Question: I have serious problems getting the support library to work within a certain project. It is rather large already and I took it over from another developer months ago.
Problem is: I can't use any of the AppCompat resources I would need desperately. I need them because I use the support toolbar class which requires an ActionBarActivity which in turn requires the use of a theme within Theme.AppCompat.*, and those are only available within appcompat.
I did already put the following lines into my build.gradle within the app module:
'''
compile 'com.android.support:appcompat-v7:22.2.0+'
compile 'com.android.support:support-v4:22.2.0+'
'''
The strange thing is, that the libraries don't show up under "External Libraries" in my "Project" view on the left. However, if I create a new project in Android Studio I have access to the support libraries right of the start. They appear under "External Libraries" and everything is fine. So the problem can't be related to my sdk installation.
My app/build.gradle:
'''
apply plugin: 'com.android.application'
android {
compileSdkVersion 22
buildToolsVersion '21.1.2'
defaultConfig {
applicationId 'com.example.app'
multiDexEnabled = true
minSdkVersion 14
targetSdkVersion 22
}
buildTypes {
release {
proguardFiles getDefaultProguardFile('proguard-android.txt'), 'proguard-rules.txt'
signingConfig signingConfigs.release
debuggable false
jniDebuggable false
zipAlignEnabled true
}
}
packagingOptions {
exclude 'META-INF/DEPENDENCIES'
exclude 'META-INF/NOTICE'
exclude 'META-INF/LICENSE'
exclude 'META-INF/LICENSE.txt'
exclude 'META-INF/NOTICE.txt'
}
dexOptions {
javaMaxHeapSize "4g"
}
}
dependencies {
compile 'com.android.support:appcompat-v7:22.2.0+'
compile 'com.android.support:support-v4:22.2.0+'
compile fileTree(dir: 'libs', include: ['*.jar'])
compile project(':firebase_plugin')
compile project(':geofire')
compile 'com.android.support:multidex:1.0.0'
compile files('libs/acra-4.5.0.jar')
}
'''
My "External Libraries" look like that:

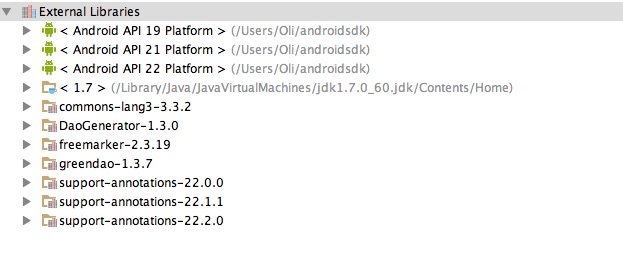
Answer: Moved from comments: try changing 'buildToolsVersion' to 22.0.1.